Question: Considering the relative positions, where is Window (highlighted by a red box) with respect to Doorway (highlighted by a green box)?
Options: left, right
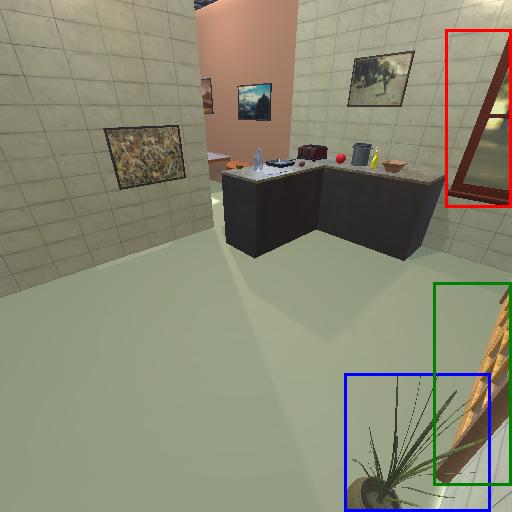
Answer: left